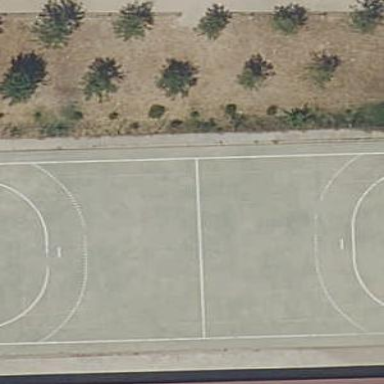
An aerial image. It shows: Soccer pitch for outdoor sports and leisure activities.